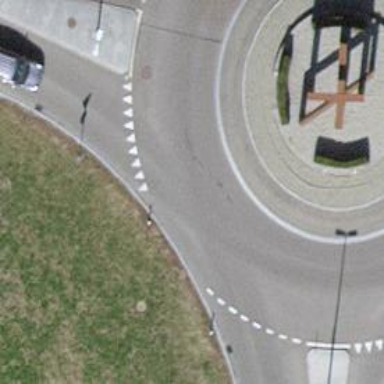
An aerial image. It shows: Road with "give way" sign.